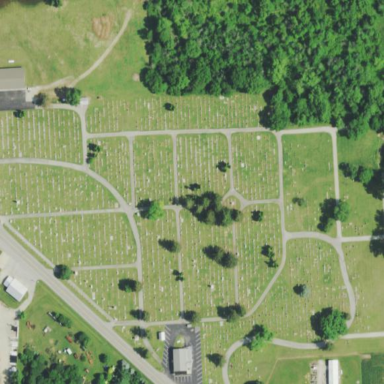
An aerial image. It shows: Graveyard.